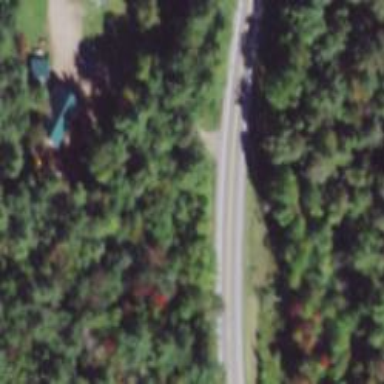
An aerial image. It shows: Trunk highway.